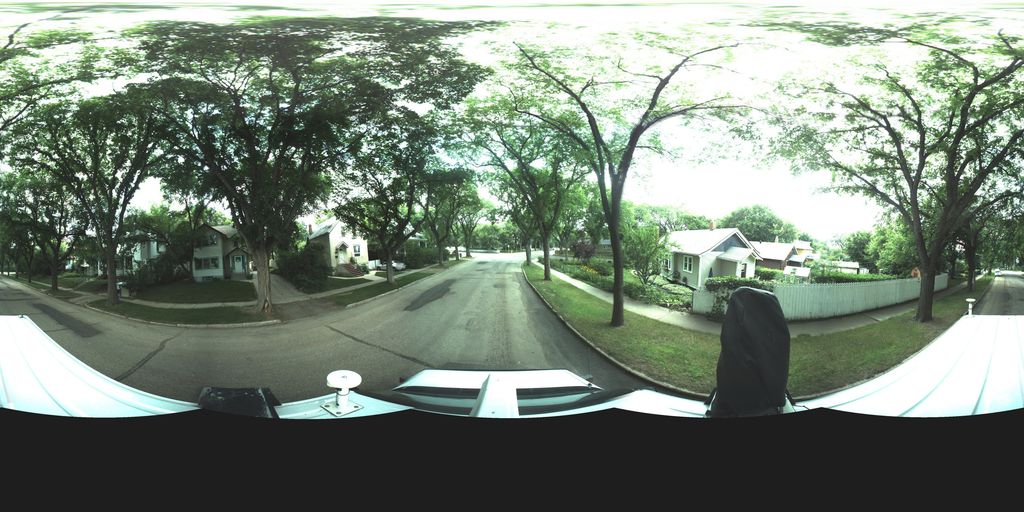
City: saskatoon